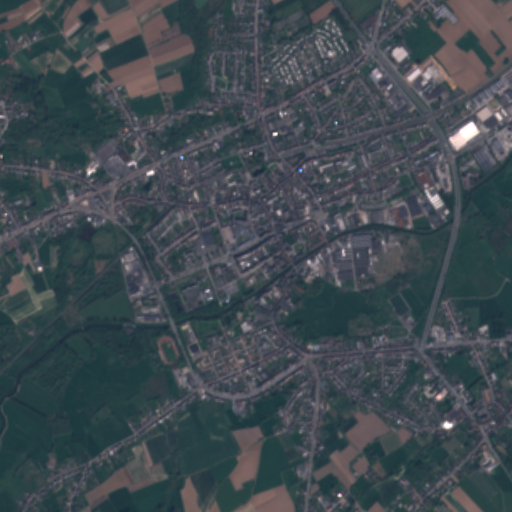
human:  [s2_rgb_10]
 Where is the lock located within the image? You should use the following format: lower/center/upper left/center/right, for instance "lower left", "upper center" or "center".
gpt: The lock is located in the center left of the image.
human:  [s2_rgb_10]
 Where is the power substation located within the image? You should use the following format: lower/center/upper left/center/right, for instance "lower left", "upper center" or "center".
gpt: The power substation is located in the upper left of the image.
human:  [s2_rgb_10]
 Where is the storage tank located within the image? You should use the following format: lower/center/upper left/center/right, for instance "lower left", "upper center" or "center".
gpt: The storage tank is located in the center of the image.
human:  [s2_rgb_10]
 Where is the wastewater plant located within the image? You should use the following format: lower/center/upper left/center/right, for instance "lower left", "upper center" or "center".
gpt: The wastewater plant is located in the upper right of the image.
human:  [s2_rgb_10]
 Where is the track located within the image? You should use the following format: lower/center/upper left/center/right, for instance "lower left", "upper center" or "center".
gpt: There is no track in the image.